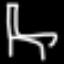
Label: chair